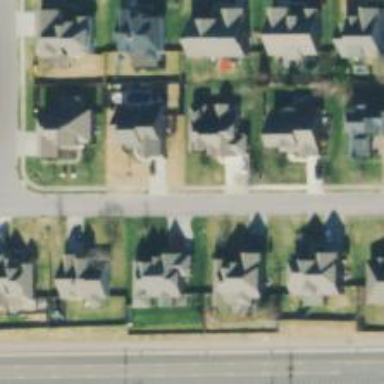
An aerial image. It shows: Driveway.